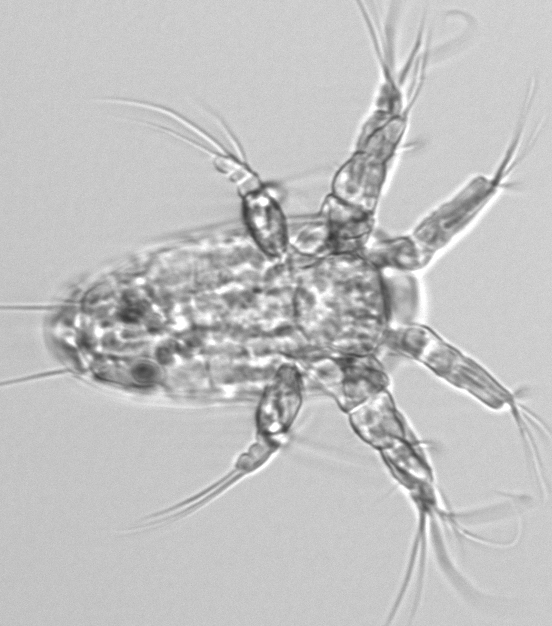
Label: Copepod_nauplii